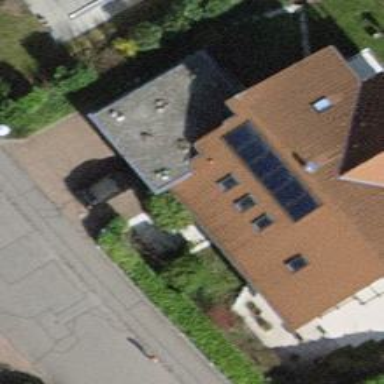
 consisting of solar photovoltaic panels."